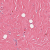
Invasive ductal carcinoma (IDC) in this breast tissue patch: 0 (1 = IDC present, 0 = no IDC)